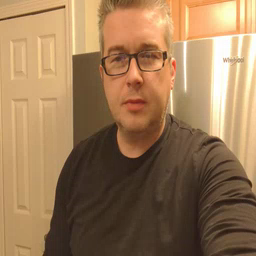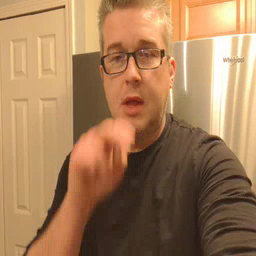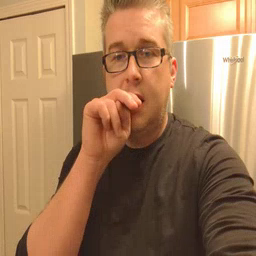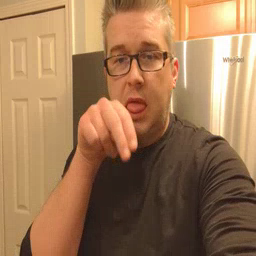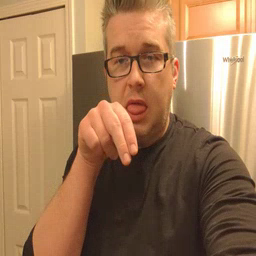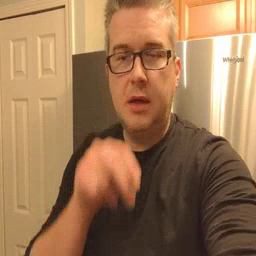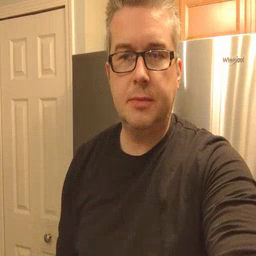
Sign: tongue